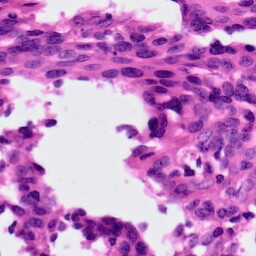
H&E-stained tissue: Ovarian